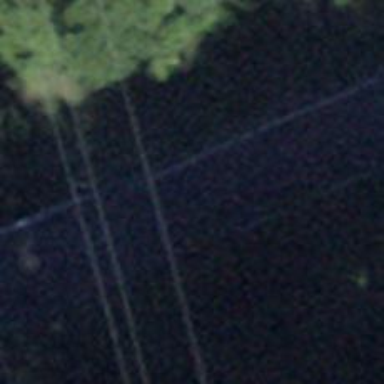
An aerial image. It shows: Three power lines with cables.